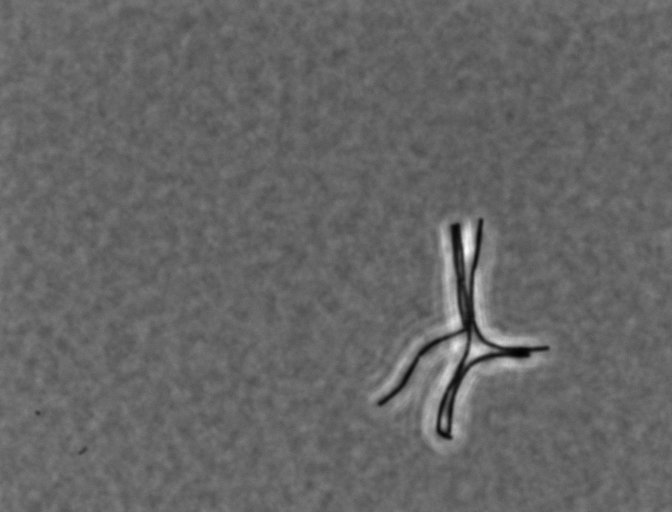
Bacillus subtilis